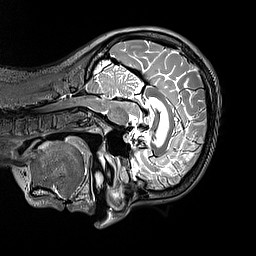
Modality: T2w
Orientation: sagittal
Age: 49
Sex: female
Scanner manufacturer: siemens
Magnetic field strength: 3 T
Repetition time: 3.2 s
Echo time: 0.412 s